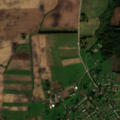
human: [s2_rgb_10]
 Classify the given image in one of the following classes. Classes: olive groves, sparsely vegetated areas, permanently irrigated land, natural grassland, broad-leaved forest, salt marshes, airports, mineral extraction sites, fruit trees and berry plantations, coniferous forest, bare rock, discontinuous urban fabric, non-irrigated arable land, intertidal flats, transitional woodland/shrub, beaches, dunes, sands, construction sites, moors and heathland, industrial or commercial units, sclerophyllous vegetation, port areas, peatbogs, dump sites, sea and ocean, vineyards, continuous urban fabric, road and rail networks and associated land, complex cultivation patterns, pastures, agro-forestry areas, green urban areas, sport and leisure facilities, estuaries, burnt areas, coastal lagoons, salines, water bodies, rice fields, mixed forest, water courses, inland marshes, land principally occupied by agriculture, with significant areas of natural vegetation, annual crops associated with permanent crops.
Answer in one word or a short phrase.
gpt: discontinuous urban fabric, non-irrigated arable land, complex cultivation patterns, transitional woodland/shrub